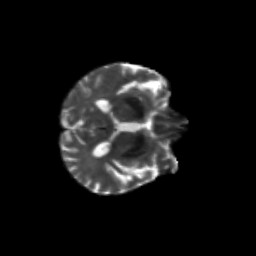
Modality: T2w
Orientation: axial
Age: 68
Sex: male
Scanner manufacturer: siemens
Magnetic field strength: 3 T
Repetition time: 4.71 s
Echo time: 0.0906 s